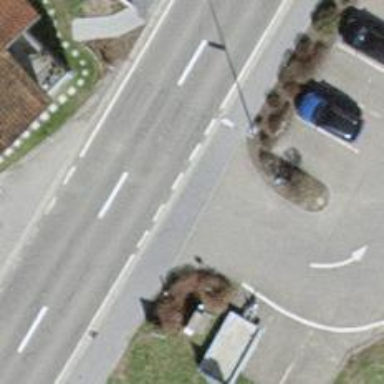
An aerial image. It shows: Sidewalk along the footway.